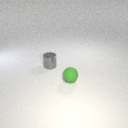
small gray metal cylinder behind small green rubber sphere